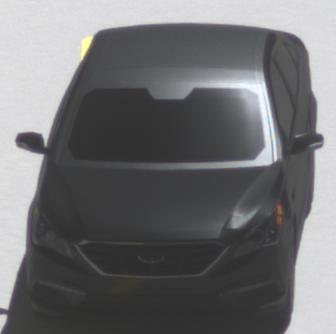
Make: Hyundai
Model: Sonata
Detailed model: Gen. 7
Model produced from: 2015
Model produced until: 2017
Doors: 4
Color: black
Road condition: dry road
Daytime: midday
Contrast: high contrast